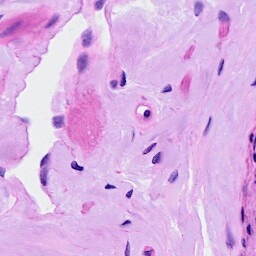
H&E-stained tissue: Ovarian